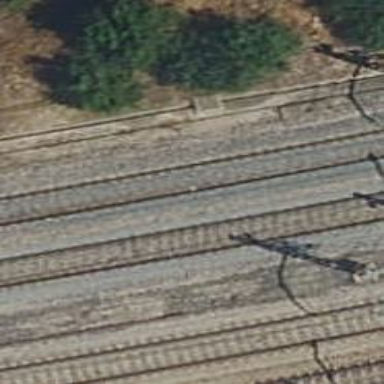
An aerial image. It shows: Railway track with contact line for electrification.